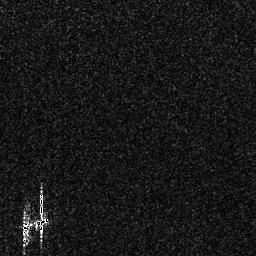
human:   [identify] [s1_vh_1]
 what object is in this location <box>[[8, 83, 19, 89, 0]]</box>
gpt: <ref>1 small ship at the bottom left</ref>